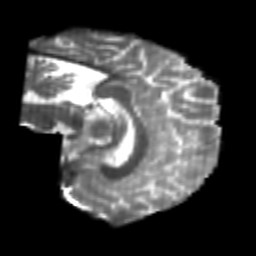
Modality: T2w
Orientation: sagittal
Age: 26
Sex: female
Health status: healthy
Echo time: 0.074 s